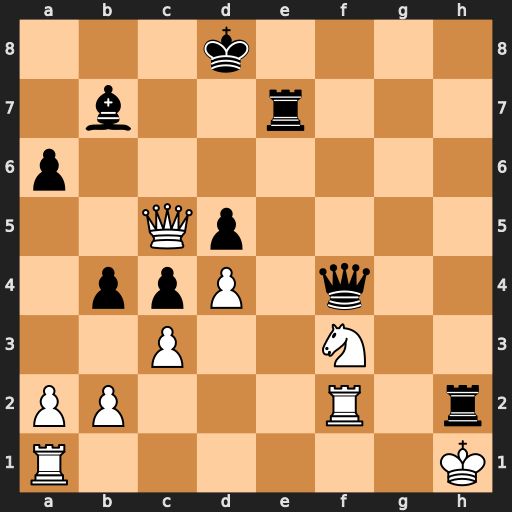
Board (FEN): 3k4/1b2r3/p7/2Qp4/1ppP1q2/2P2N2/PP3R1r/R6K
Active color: w
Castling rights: -
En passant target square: -
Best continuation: Nxh2 Qxf2 Qd6+